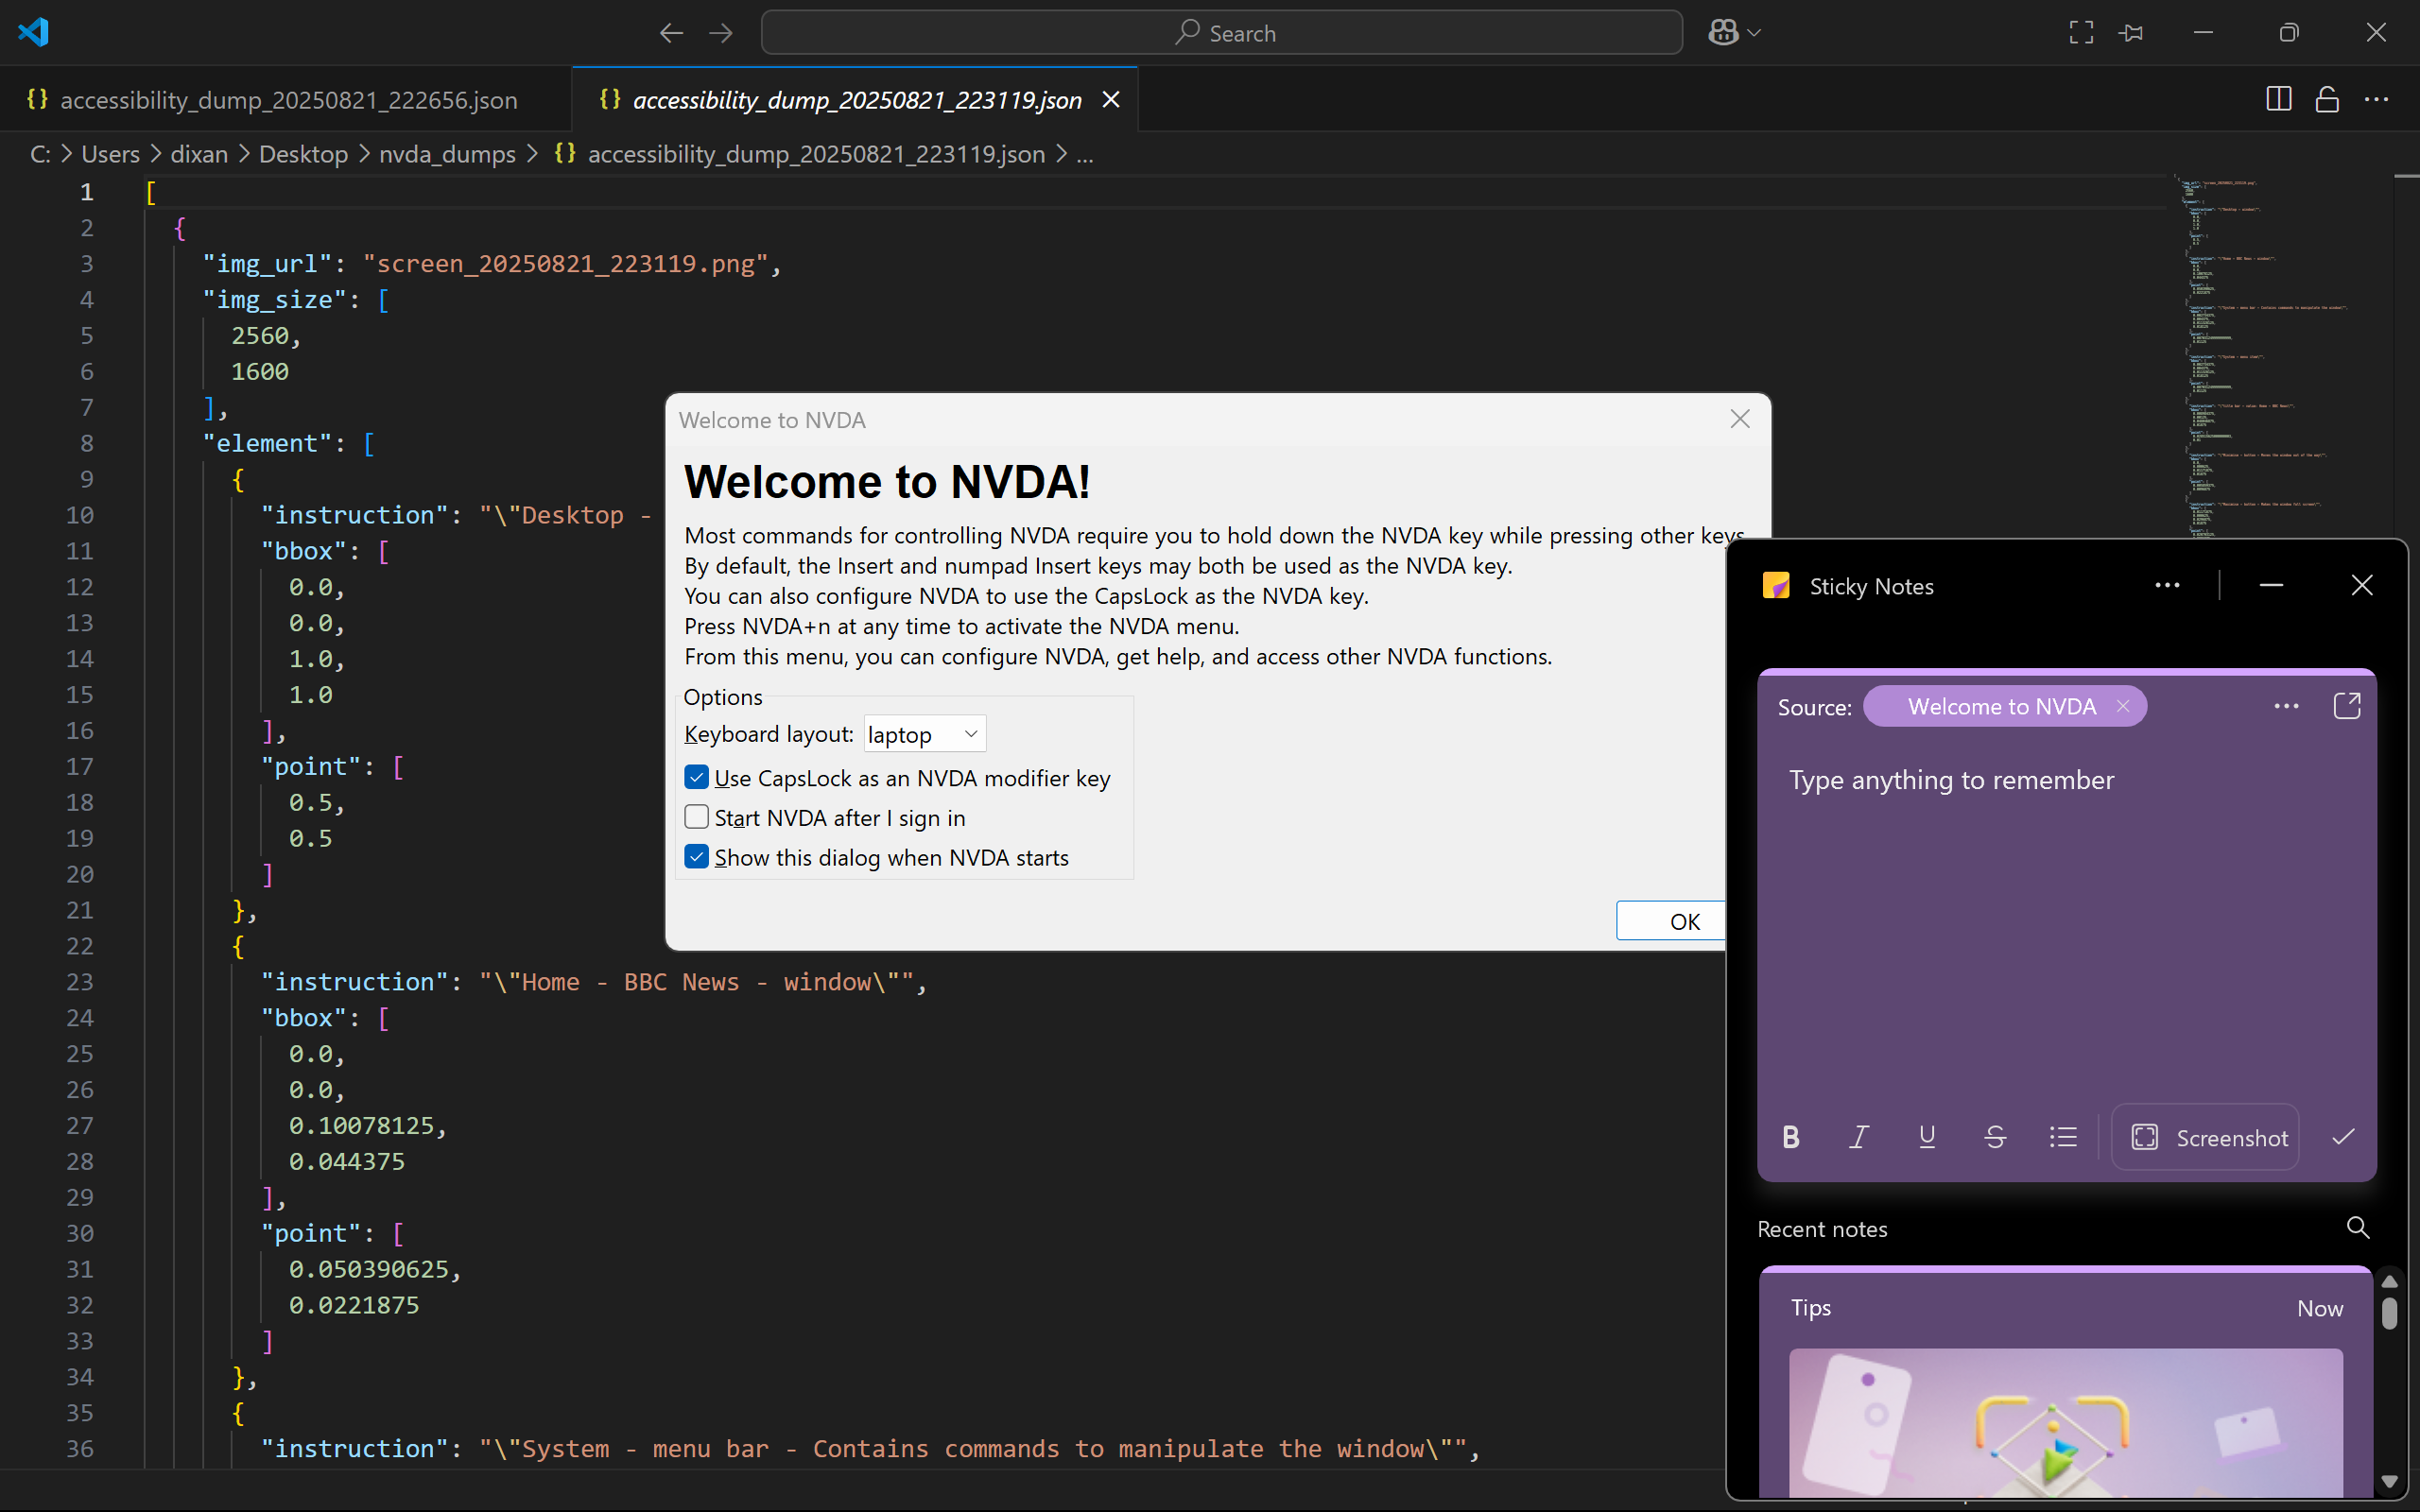
UI elements on screen:
"Desktop - window"
"Google Gemini - window"
"System - menu bar - Contains commands to manipulate the window"
"System - menu item"
"title bar - value: Google Gemini"
"Minimise - button - Moves the window out of the way"
"Maximise - button - Makes the window full screen"
"Close - button - Closes the window"
"window"
"Taskbar - pane"
"pane"
"Running applications - pane"
"Sticky Notes - window"
"System - menu bar - Contains commands to manipulate the window"
"System - menu item"
"Minimise - button - Moves the window out of the way"
"Maximise - button - Makes the window full screen"
"Close - button - Closes the window"
"Sticky Notes - pane"
"window"
"pane"
"NUIDocumentWindow - pane"
"pane"
"UI element"
"grouping"
"Sticky Notes - text"
"Menu - button"
"Minimize window - button"
"Close window - button"
"Source - text"
"Go to the Source - button"
"Welcome to NVDA - text"
"Remove source - button"
"Menu - button"
"Pop-out - button"
"pane"
"Note editor. Type anything to remember - grouping"
"Bold - toggle button"
"Italic - toggle button"
"Underline - toggle button"
"Strikethrough - toggle button"
"Toggle Bullets - toggle button"
"Screenshot - button"
"Screenshot - text"
"Checkmark - button"
"Recent notes - text"
"Search - button"
"list"
"Purple note, last modified at 10:50 PM. This note contains imagesCapture screenshots in 1-click -..."
"scroll bar - Used to change the vertical viewing area - value: 0"
"window"
"pane"
"<1>We can't create a new Quick Note because we can't find your Quick Notes section.

Please tell ..."
"Welcome to NVDA - window"
"title bar - value: Welcome to NVDA"
"Close - button - Closes the window"
"Welcome to NVDA - dialog - Welcome to NVDA!
Most commands for controlling NVDA require you to hol..."
"Welcome to NVDA! - window"
"Welcome to NVDA! - text"
"Most commands for controlling NVDA require you to hold down the NVDA key while pressing other key..."
"Options - window"
"Options - grouping"
"Keyboard layout: - window"
"Keyboard layout: - text"
"Keyboard layout: - window"
"Keyboard layout: - combo box - value: laptop"
"Keyboard layout: - text - value: laptop"
"Open - button"
"Use CapsLock as an NVDA modifier key - window"
"Use CapsLock as an NVDA modifier key - check box"
"Start NVDA after I sign in - window"
"Start NVDA after I sign in - check box"
"Show this dialog when NVDA starts - window"
"Show this dialog when NVDA starts - check box"
"OK - window"
"OK - button"
"accessibility_dump_20250821_223119.json - Visual Studio Code - pane"
"pane"
"Minimize - button"
"Maximize - button"
"Restore - button"
"Close - button"
"pane"
"accessibility_dump_20250821_223119.json - Visual Studio Code - document"
"section"
"pane"
"window"
"UI element"
"DesktopWindowXamlSource - pane"
"pane"
"tab control"
"list"
"Windows PowerShell - tab"
"graphic"
"Windows PowerShell - text"
"Close Tab - button"
" - text"
"New Tab - split button - Press the button to open a new terminal tab with your default profile. O..."
" - button"
" - text"
"More options - button"
"button"
" - text"
"button"
" - text"
"button"
" - text"
"UI element"
"Windows PowerShell - terminal"
"Vertical - scroll bar - value: 0"
"Vertical Small Decrease - button"
" - text"
"Vertical Large Increase - button"
"Vertical Small Increase - button"
" - text"
"System - menu bar"
"System - menu item"
"Minimise - button"
"Maximise - button"
"Close - button"